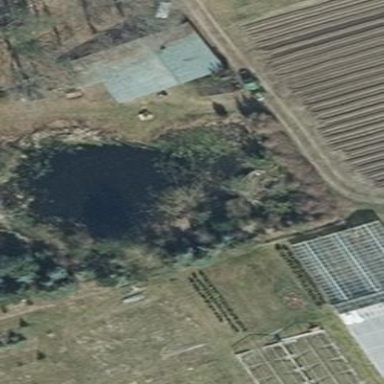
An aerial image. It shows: Pond surrounded by natural water.